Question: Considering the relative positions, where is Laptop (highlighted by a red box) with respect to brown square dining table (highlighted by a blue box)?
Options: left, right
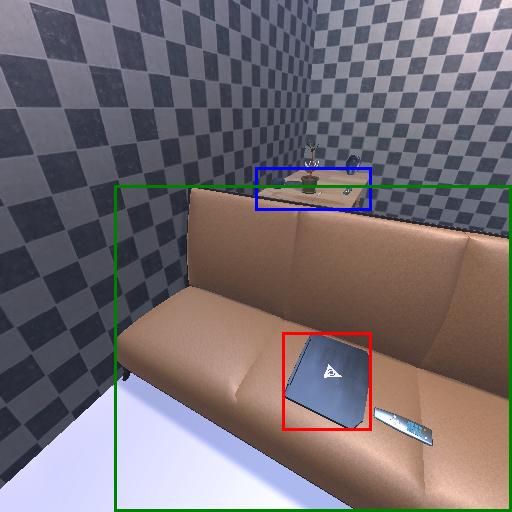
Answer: left